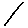
Label: line